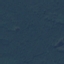
Land use / land cover: Forest